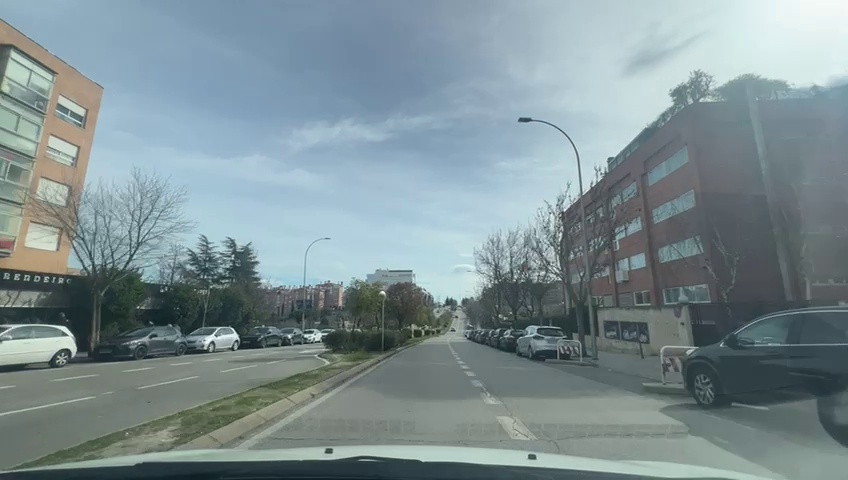
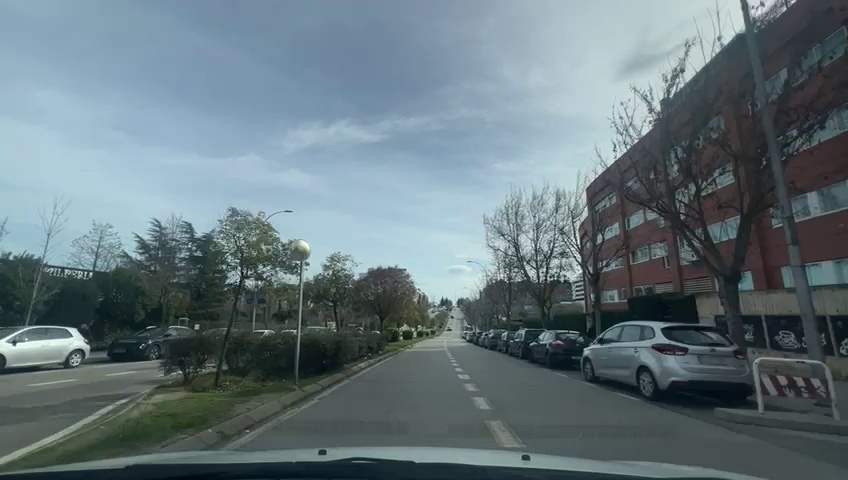
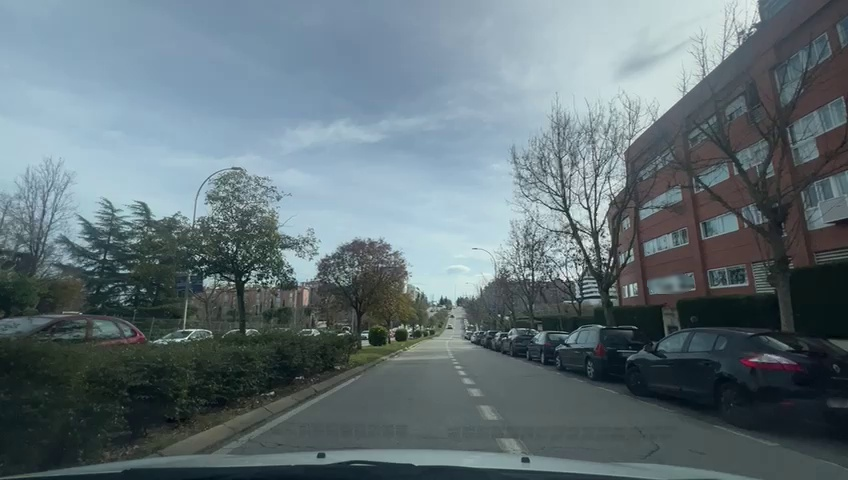
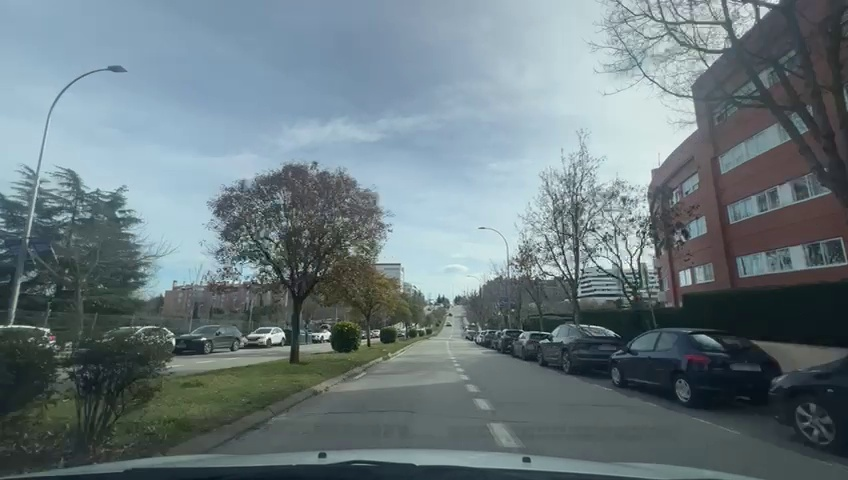
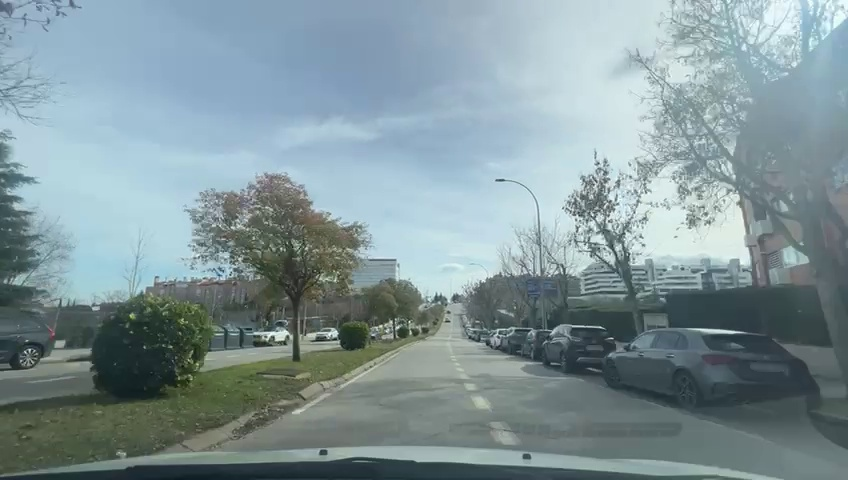
Situation: Lateral parked car
Question: Are vehicles present on the right side of the ego lane?
Answer: Yes
Reasoning: Parked vehicles are visible along the right side of the roadway.

Situation: Lateral parked car
Question: Are vehicles parked parallel or perpendicular to the roadway near the ego lane?
Answer: Yes
Reasoning: Several vehicles are parked parallel to the curb on the right.

Situation: Lateral parked car
Question: Does the environment indicate an urban road where curbside parking is permitted?
Answer: Yes
Reasoning: Curbside parking indicate an urban environment.

Situation: Lateral parked car
Question: Is the ego vehicle traveling in a middle lane with traffic lanes on both sides?
Answer: No
Reasoning: Lane markings indicate the ego vehicle is in a left lane with adjacent lanes on its right side.

Situation: Lateral parked car
Question: Are vehicles present on the left side of the ego lane?
Answer: No
Reasoning: No parked vehicles along the left side of the roadway.